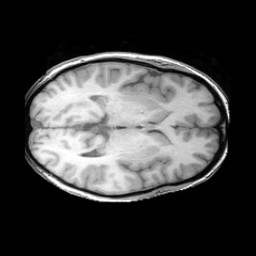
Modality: T1w
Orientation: axial
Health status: ill
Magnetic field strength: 3 T